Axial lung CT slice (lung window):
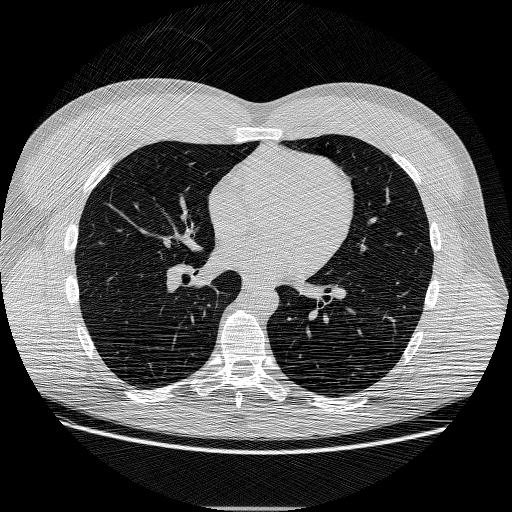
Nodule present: no